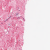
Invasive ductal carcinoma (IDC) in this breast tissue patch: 0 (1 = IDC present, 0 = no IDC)